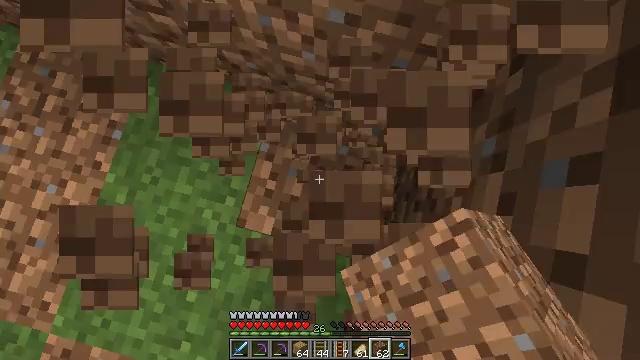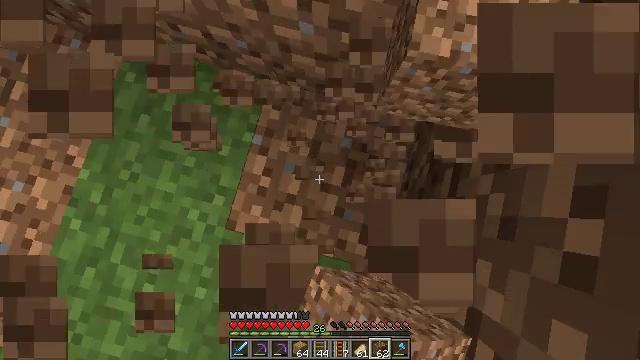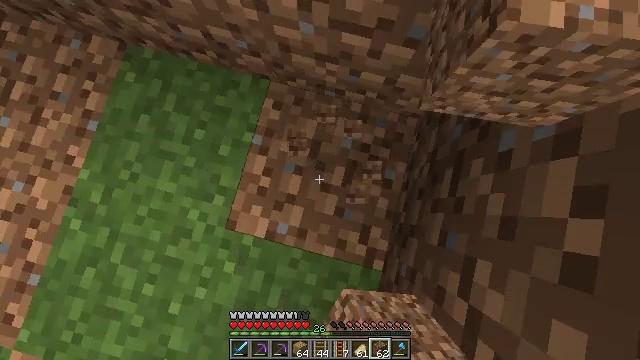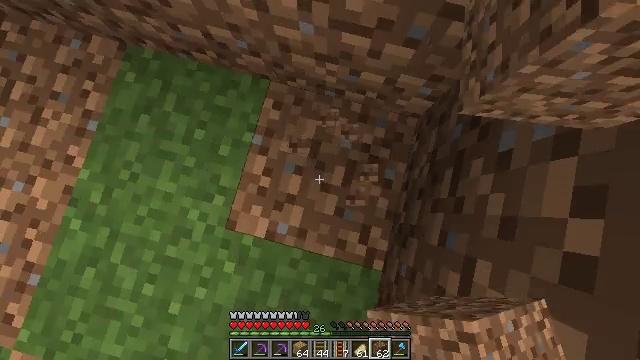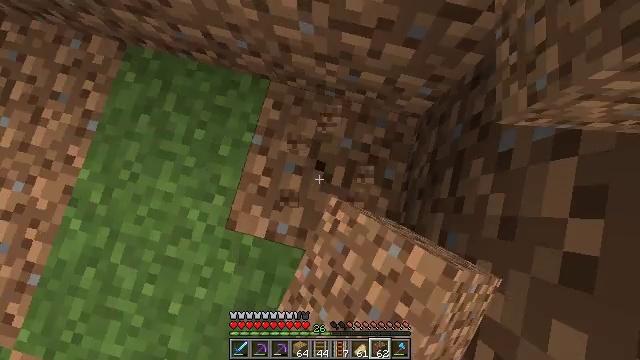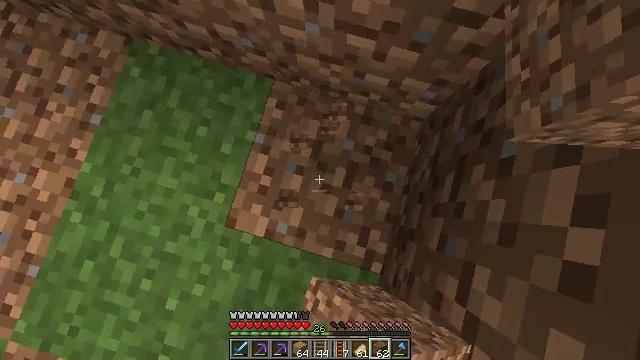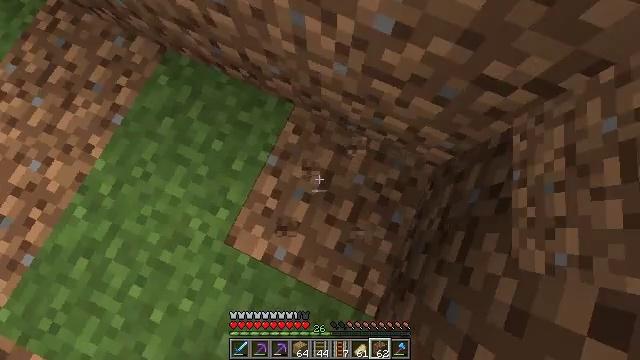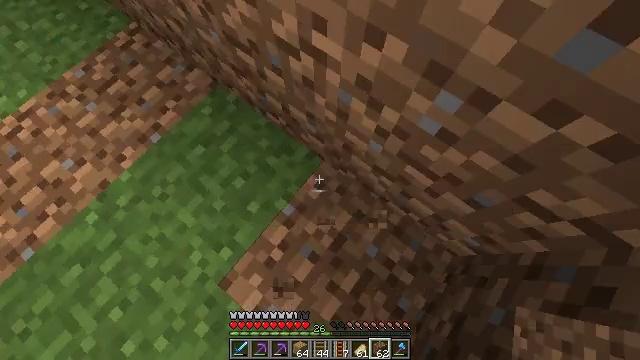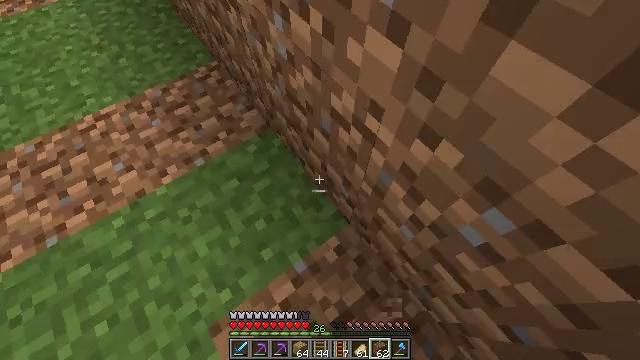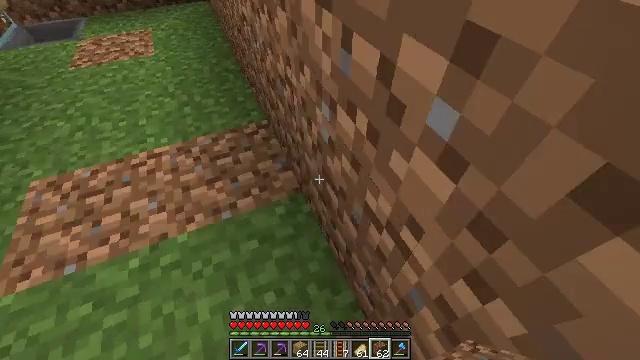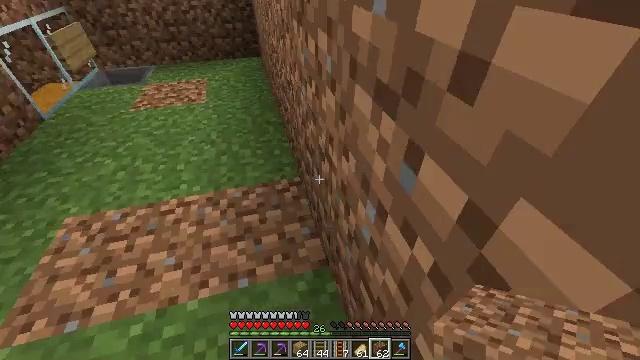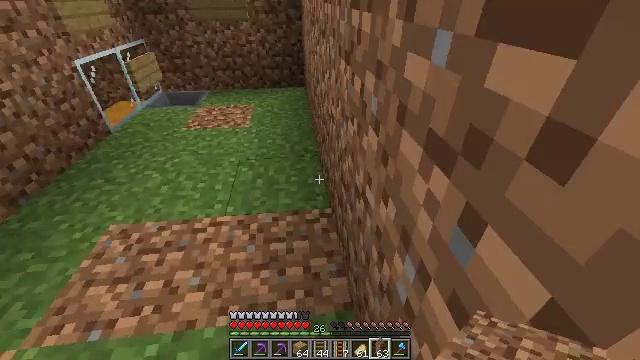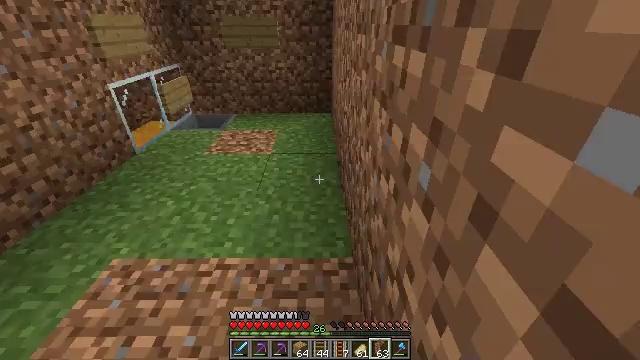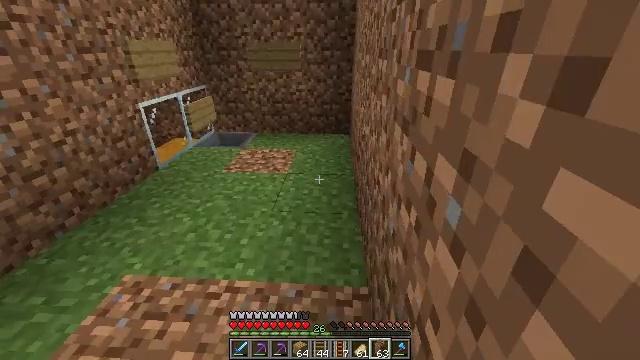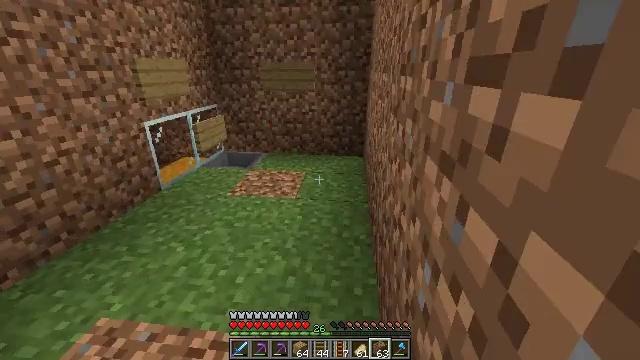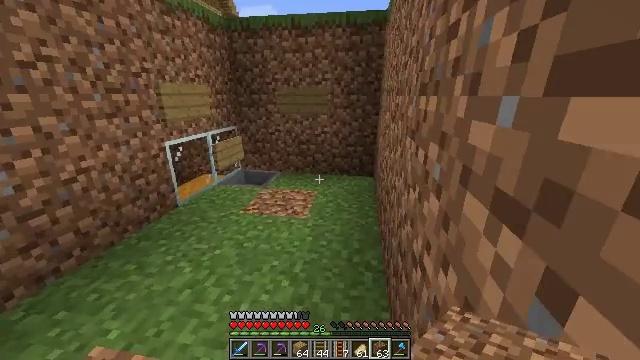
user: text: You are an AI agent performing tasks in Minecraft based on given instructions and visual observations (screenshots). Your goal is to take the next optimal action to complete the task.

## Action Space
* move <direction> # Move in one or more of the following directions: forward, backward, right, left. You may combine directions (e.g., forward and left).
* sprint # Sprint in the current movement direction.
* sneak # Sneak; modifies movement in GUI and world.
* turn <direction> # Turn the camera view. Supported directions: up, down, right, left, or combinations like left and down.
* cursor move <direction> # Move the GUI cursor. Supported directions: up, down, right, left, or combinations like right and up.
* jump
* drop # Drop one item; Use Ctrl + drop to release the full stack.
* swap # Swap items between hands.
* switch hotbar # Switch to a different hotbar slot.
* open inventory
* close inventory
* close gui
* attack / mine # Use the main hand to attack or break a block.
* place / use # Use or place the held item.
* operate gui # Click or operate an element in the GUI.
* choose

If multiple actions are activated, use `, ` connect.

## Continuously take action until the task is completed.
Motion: motion action
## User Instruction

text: Remove the oak wall sign from the wall.
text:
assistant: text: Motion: attack / mine
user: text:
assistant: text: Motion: attack / mine
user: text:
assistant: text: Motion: attack / mine
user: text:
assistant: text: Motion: attack / mine
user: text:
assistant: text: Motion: turn left
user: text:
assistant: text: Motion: move forward, turn left and up
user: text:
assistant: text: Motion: move forward, turn left and up
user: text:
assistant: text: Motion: move forward, turn left and up
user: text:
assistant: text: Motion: move forward, turn left and up
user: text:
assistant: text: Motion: move forward, turn left and up
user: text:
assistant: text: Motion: move forward, turn left and up
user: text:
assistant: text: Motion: move forward, turn left and up
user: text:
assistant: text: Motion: move forward, sprint, turn left and up
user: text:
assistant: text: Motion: move forward, sprint, turn left and up
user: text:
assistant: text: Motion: move forward, sprint, turn left and up
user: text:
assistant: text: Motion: move forward, sprint, turn left and up
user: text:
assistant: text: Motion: move forward, turn left and up
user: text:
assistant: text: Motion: move forward, turn left
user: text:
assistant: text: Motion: move forward, turn left
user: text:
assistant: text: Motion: move forward, turn left
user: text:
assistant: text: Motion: move forward, turn left
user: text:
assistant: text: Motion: move forward, turn up
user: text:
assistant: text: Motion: turn right and up
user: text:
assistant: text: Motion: turn right and up
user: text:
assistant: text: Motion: turn right and up
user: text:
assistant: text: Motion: no_op
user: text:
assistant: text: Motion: attack / mine
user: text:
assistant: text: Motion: turn right, attack / mine
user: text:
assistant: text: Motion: turn right and up, attack / mine
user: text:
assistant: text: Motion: attack / mine